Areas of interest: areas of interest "Parking Lot"
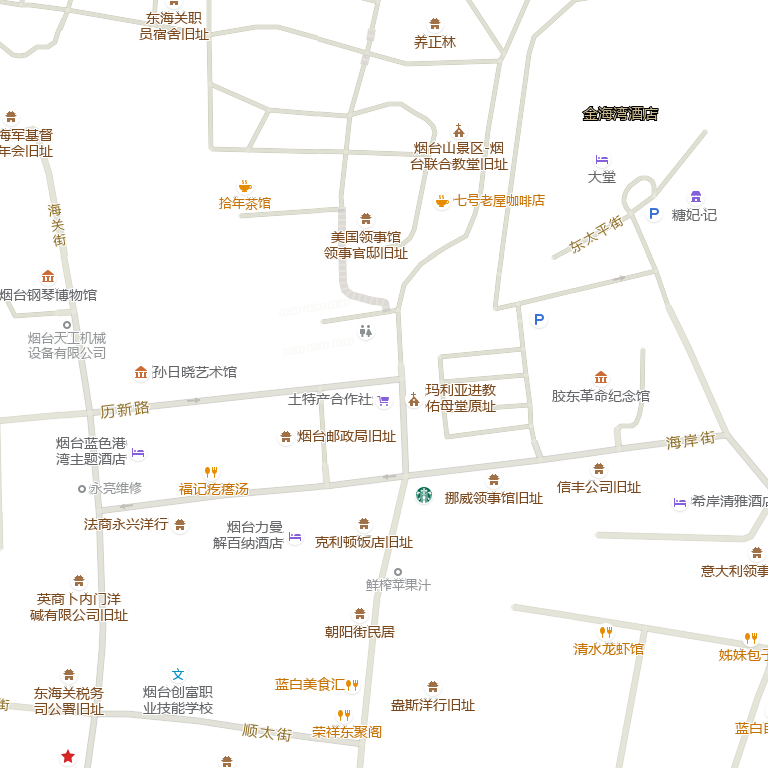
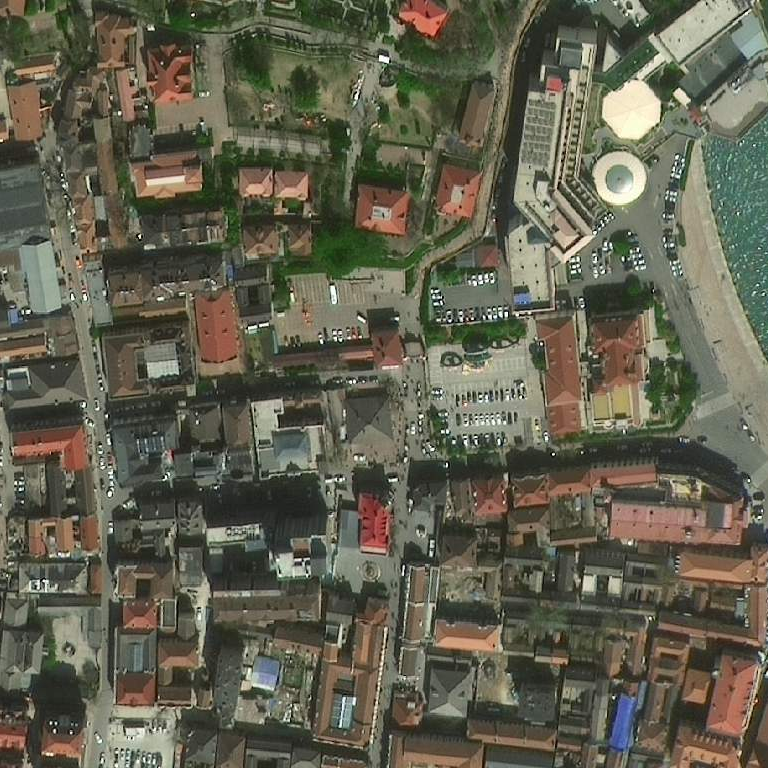